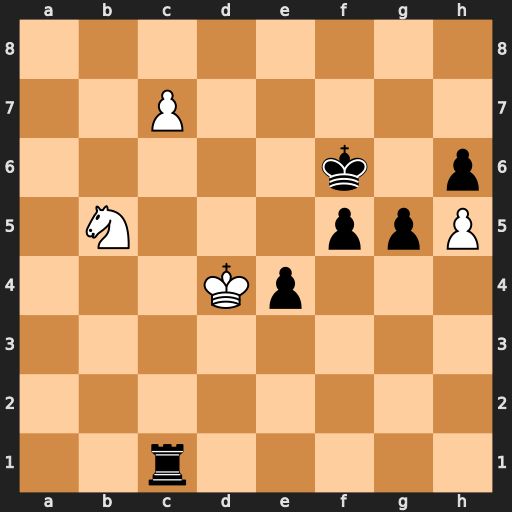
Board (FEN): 8/2P5/5k1p/1N3ppP/3Kp3/8/8/2r5
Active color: w
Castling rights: -
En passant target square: -
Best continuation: Nc3 Rxc3 Kxc3